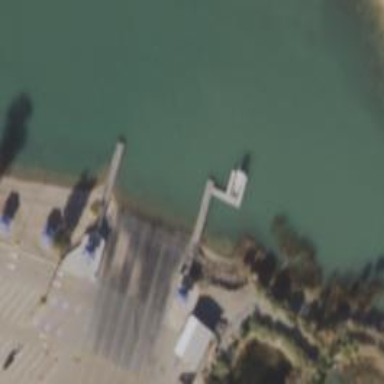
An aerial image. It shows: Pier with mooring facilities.